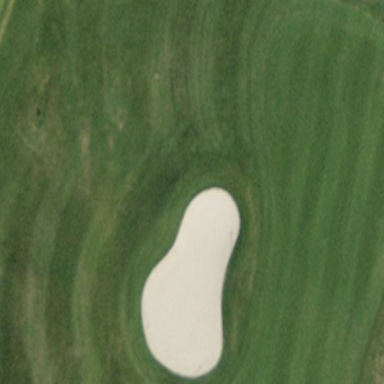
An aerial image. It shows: Golf bunker filled with sandy terrain.